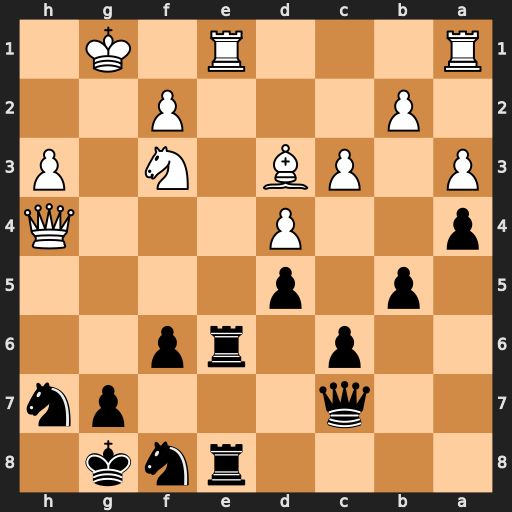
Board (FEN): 4rnk1/2q3pn/2p1rp2/1p1p4/p2P3Q/P1PB1N1P/1P3P2/R3R1K1
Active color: b
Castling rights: -
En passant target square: -
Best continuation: Ng5 Rxe6 Nxf3+